Current action and preconditions to check: trajectory_clear

Your task: For each precondition in the list above, predict whether it will hold at this action.

Consider the current scene as observed from the mobile robot's camera, and analyze the predicted future states of all dynamic agents (e.g., people, animals, vehicles, or any moving entities) within the NEXT SECOND.

IMPORTANT: Only answer "very likely" if you are absolutely certain—based on strong, clear evidence—that a dynamic agent will violate the precondition in the predicted future state. Do NOT answer "very likely" for unlikely, ambiguous, or low-probability risks.

Ask yourself for each precondition: Is there a high probability, with clear and convincing evidence, that the predicted future states of any dynamic agent will interfere with the predicted future state of the currently executing action within the NEXT SECOND, causing that precondition to fail?

Assess the risk level based on these predictions. Use "likely" or "very likely" if motions create a clear risk of interference.

Use "neutral" or "improbable" if agents are nearby but their predicted paths are clearly diverging or non-conflicting.

Failure Risk Categories: "very improbable", "improbable", "neutral", "likely", "very likely"

Answer Format: Output ONLY the probability_of_failure value from these categories: "very improbable", "improbable", "neutral", "likely", "very likely"

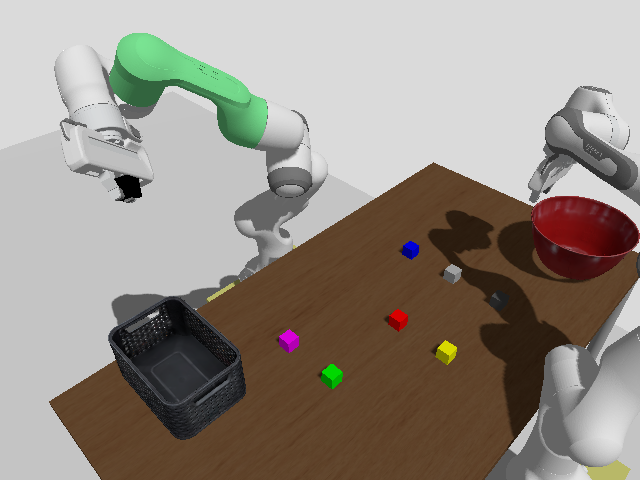

Answer: very improbable